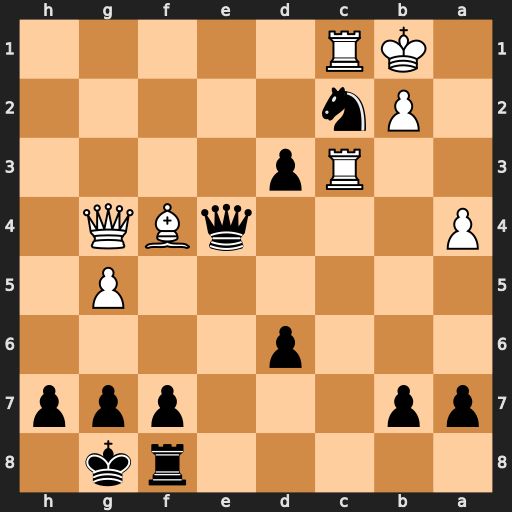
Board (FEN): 5rk1/pp3ppp/3p4/6P1/P3qBQ1/2Rp4/1Pn5/1KR5
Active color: b
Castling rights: -
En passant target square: -
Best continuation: Ne3 Bxe3 Qxg4